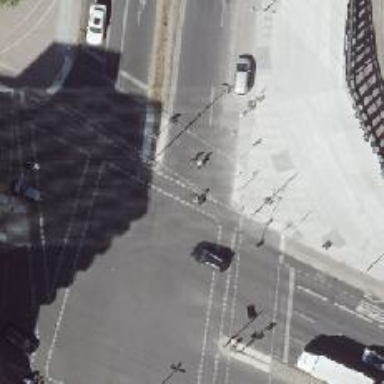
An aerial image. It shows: Road crossing with traffic signals.